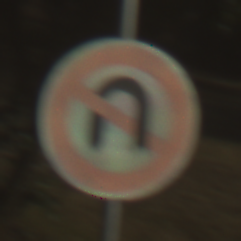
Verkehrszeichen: VerbotWenden
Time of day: SunriseSunset
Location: Outdoor (Nature)
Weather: Clear
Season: NotSpecified
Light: Natural